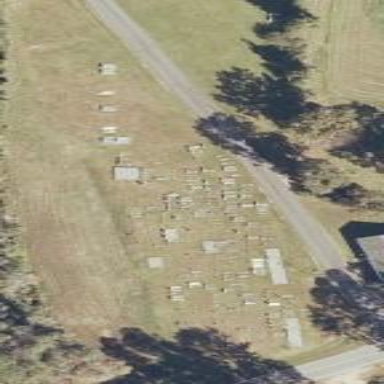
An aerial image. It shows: Cemetery with graves.